Question: There are some blocks in the picture. Find the smallest square area that can place all the small blocks in the area in a suitable way without overlapping. Return the length of the square side.
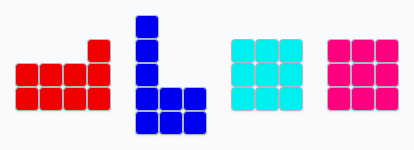
Answer: 6